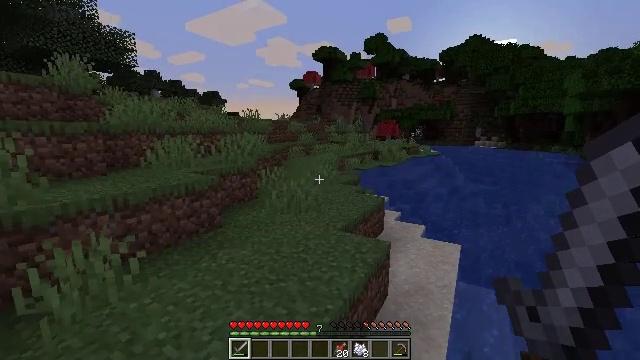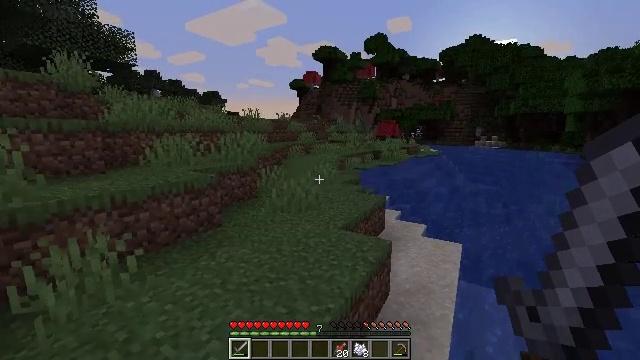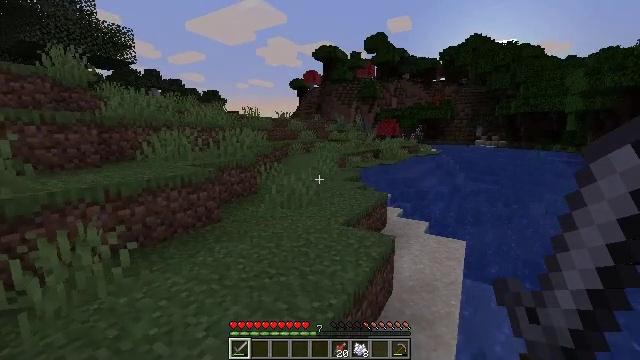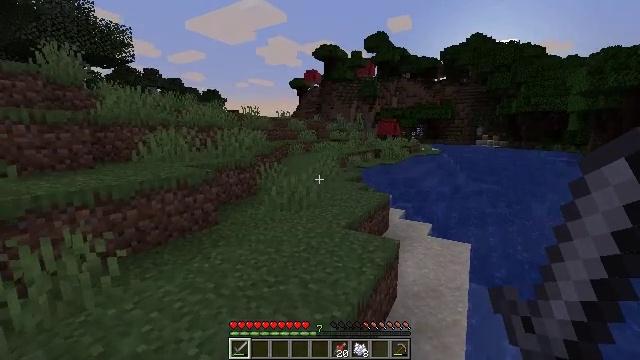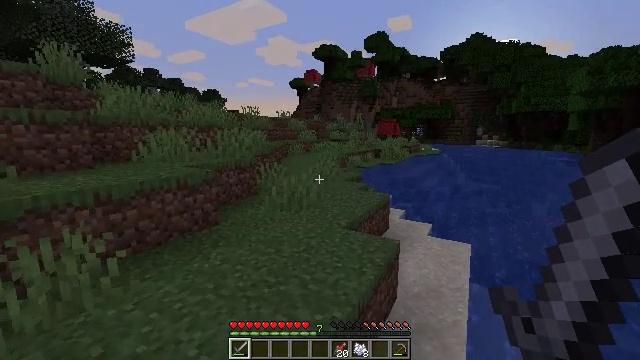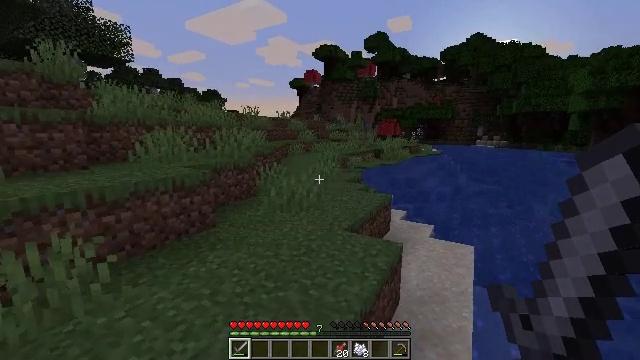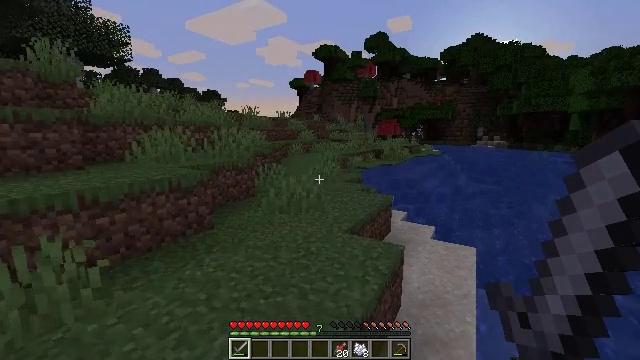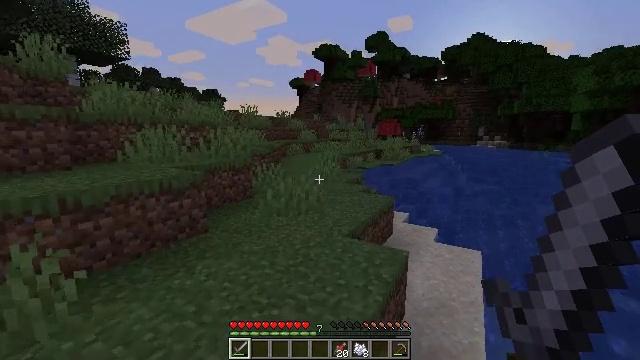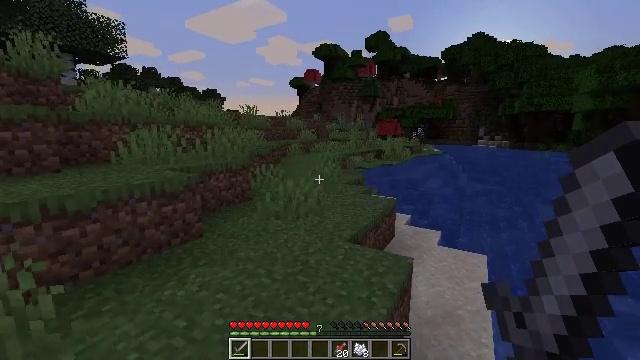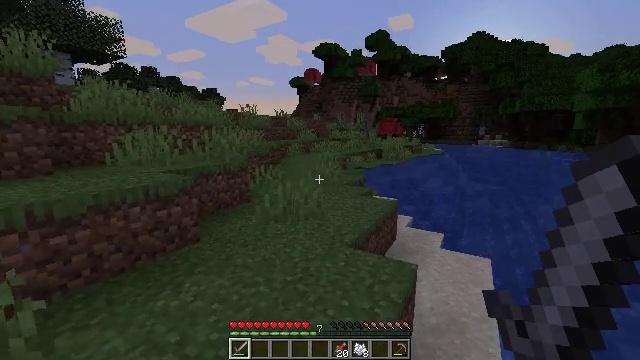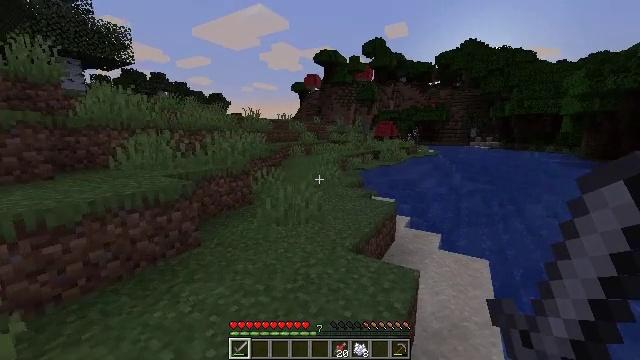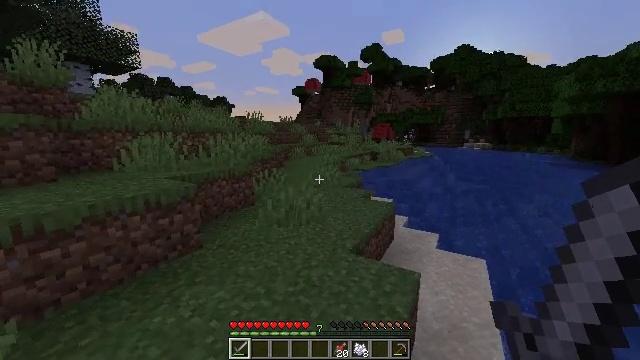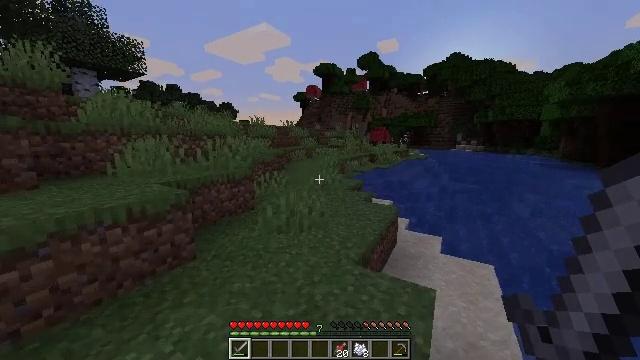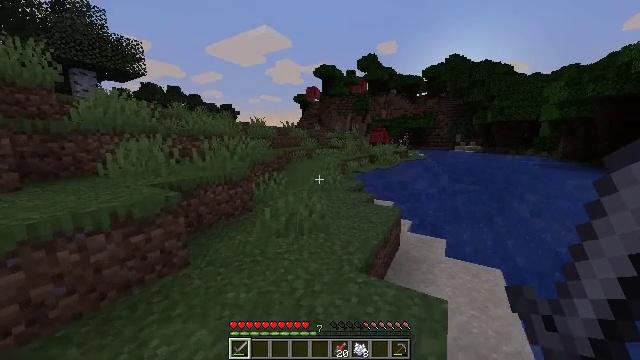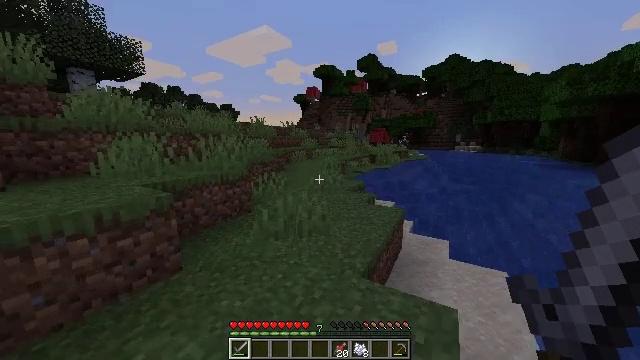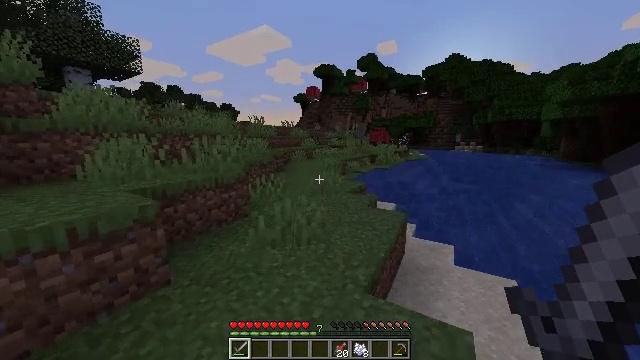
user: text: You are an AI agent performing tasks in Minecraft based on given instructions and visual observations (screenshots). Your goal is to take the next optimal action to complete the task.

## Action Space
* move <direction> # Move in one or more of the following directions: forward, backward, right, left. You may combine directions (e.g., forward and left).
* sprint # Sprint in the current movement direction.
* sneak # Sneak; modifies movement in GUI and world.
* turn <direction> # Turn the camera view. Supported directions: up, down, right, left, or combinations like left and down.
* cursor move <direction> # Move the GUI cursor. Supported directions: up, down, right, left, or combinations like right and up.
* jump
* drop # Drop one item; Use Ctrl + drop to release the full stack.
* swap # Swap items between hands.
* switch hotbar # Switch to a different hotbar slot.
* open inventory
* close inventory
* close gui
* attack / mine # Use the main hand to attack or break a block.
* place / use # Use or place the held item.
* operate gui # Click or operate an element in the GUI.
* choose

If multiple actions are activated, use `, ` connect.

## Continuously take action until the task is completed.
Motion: motion action
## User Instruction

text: craft item air
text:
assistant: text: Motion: move forward, jump
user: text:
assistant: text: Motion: no_op
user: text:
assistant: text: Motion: no_op
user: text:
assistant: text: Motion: no_op
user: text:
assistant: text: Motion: move forward
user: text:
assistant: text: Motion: move forward
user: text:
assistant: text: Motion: move forward
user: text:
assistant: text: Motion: no_op
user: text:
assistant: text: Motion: move forward
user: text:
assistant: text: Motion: move forward
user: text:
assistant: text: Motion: move forward
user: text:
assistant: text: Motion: move forward
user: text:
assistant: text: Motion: move forward
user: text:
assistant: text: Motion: move forward
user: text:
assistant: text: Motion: move forward
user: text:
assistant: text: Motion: move forward
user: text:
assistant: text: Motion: move forward
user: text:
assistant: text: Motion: move forward
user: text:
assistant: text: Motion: move forward, turn left
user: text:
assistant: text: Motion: move forward, turn left
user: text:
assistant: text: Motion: move forward
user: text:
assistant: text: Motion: move forward, jump
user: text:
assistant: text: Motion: move forward, jump
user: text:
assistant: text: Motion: move forward, jump
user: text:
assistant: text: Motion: move forward, jump
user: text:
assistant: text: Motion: move forward, jump
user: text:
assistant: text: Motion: move forward, jump
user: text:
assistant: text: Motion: move forward, jump
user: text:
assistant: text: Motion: move forward, jump
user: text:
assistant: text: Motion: move forward, jump